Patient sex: F
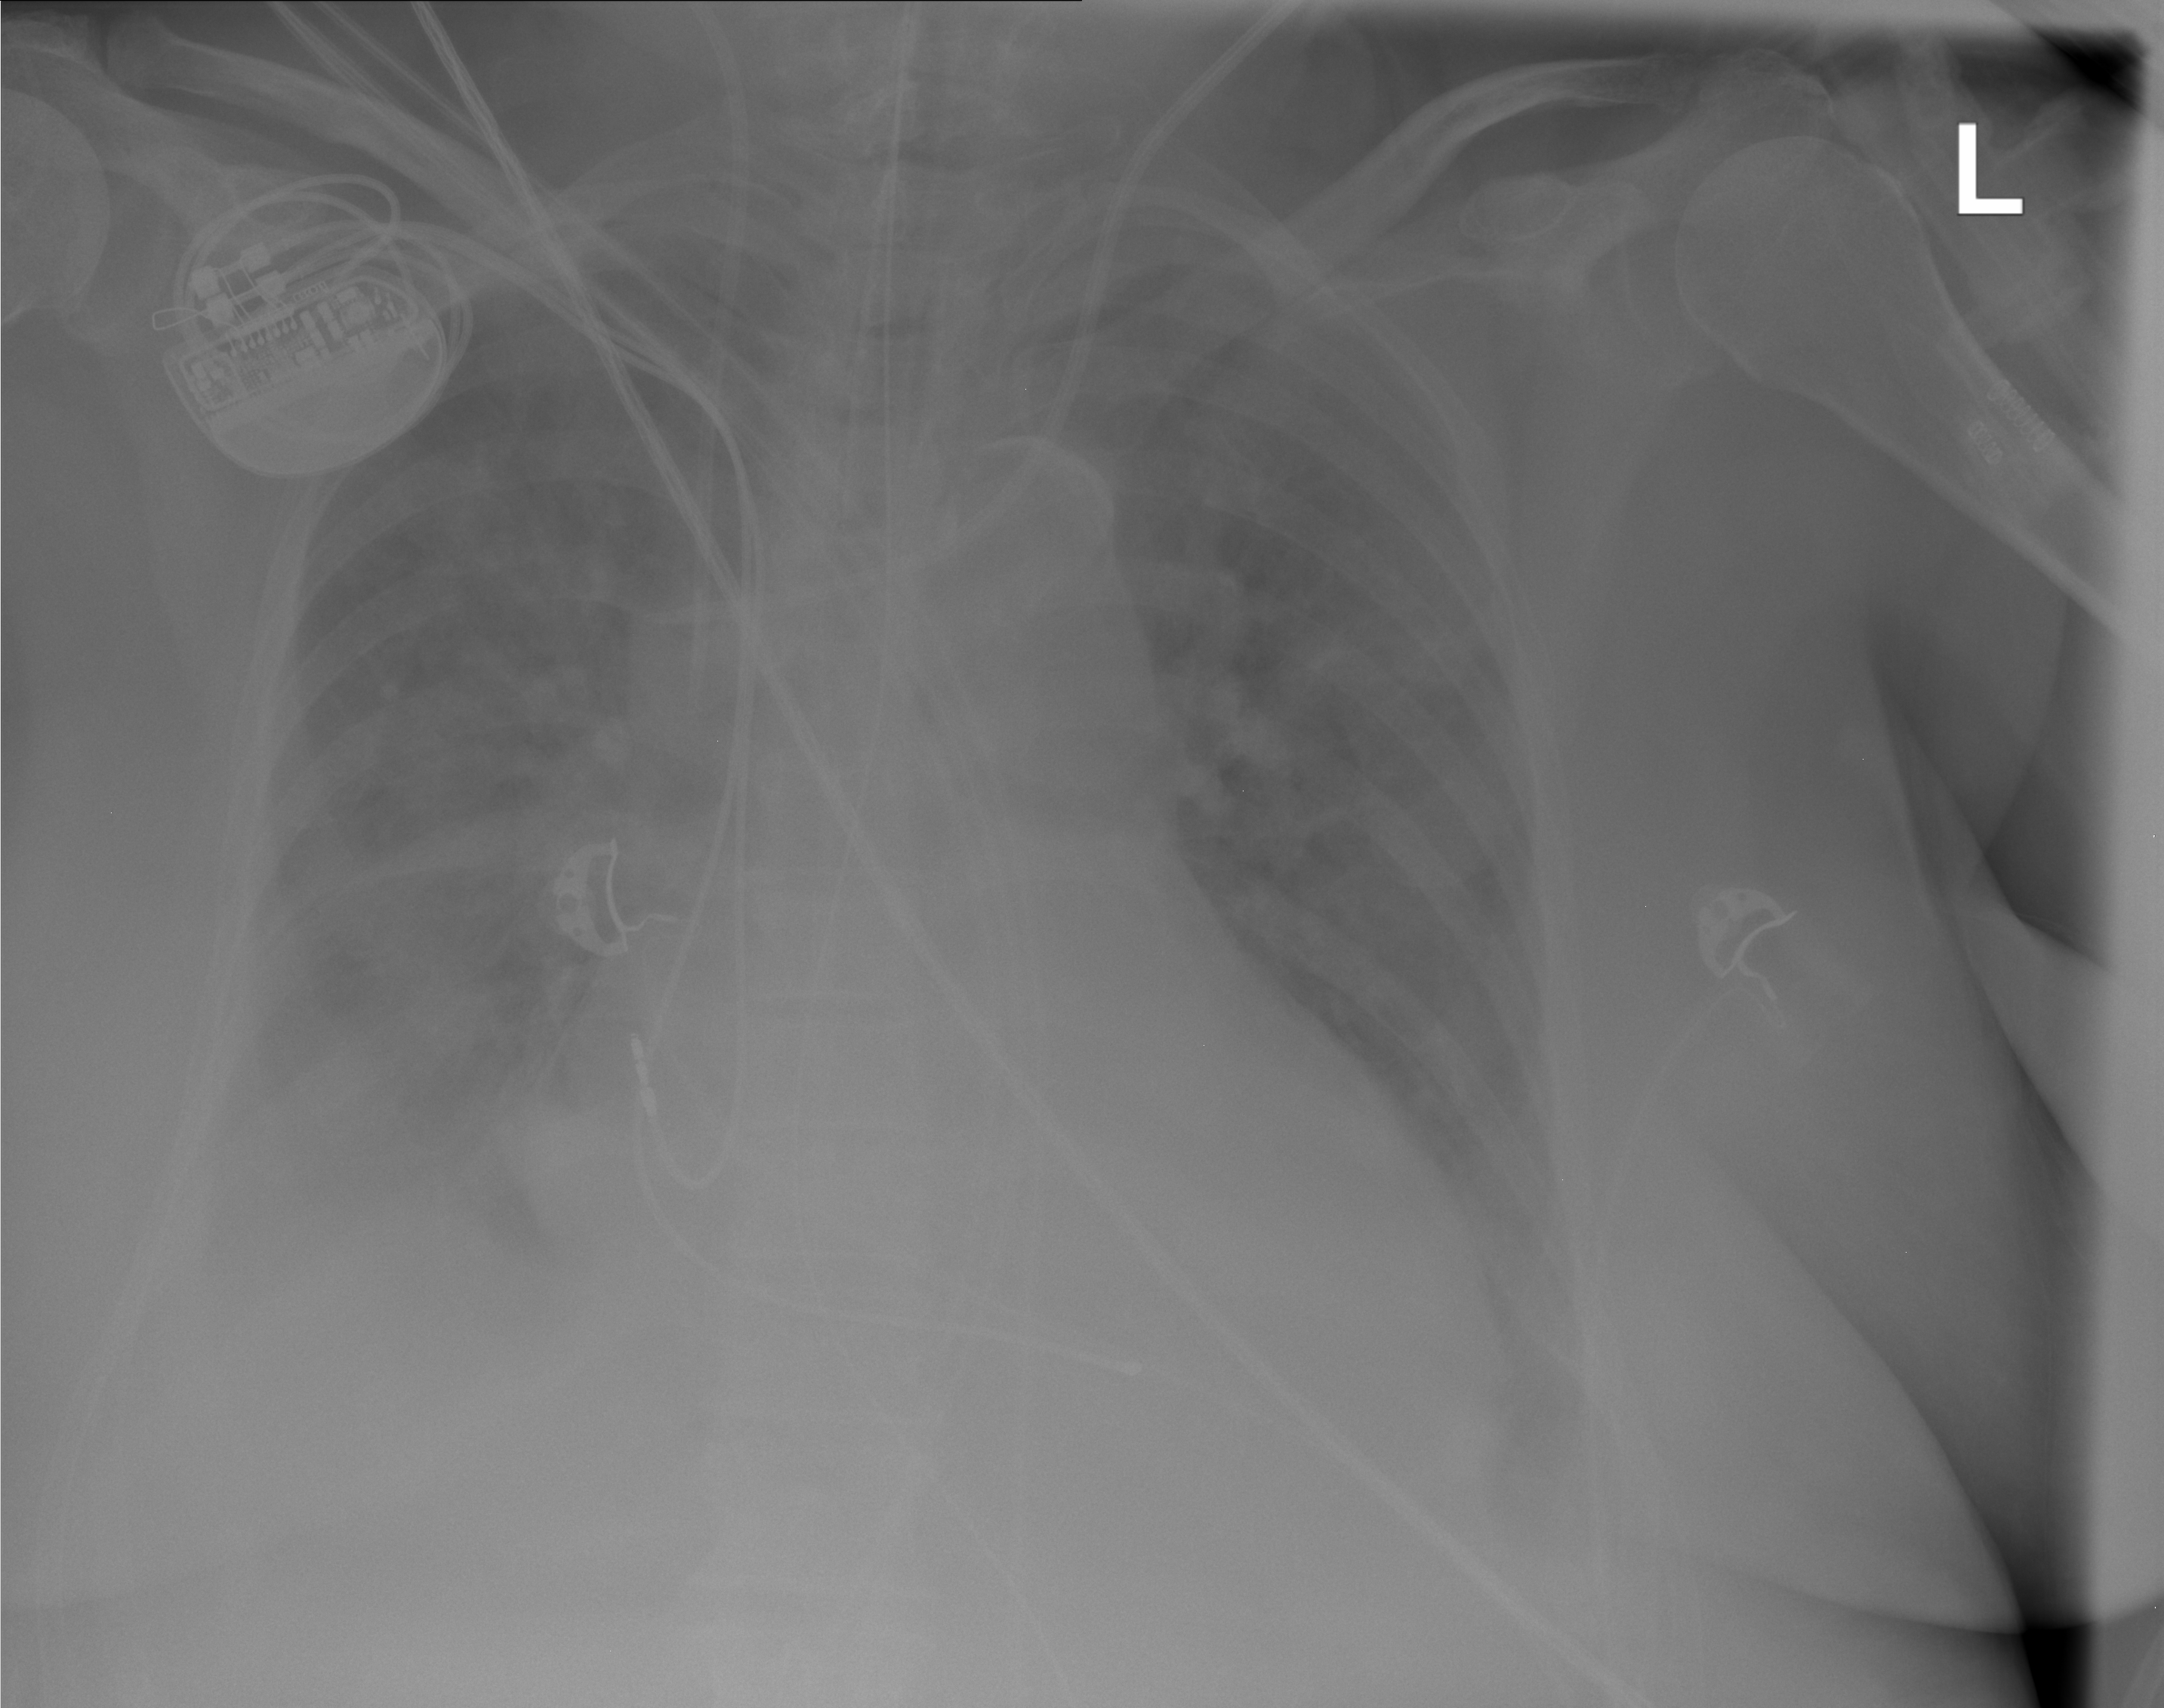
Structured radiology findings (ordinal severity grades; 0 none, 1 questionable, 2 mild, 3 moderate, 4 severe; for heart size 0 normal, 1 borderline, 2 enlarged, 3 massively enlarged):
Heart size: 2
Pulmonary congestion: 2
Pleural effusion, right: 2
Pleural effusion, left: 2
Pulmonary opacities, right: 3
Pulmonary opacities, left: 3
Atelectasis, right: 2
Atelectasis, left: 2